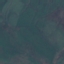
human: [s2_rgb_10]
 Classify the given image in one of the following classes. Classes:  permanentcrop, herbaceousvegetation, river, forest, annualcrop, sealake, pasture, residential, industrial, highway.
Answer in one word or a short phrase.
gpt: Pasture